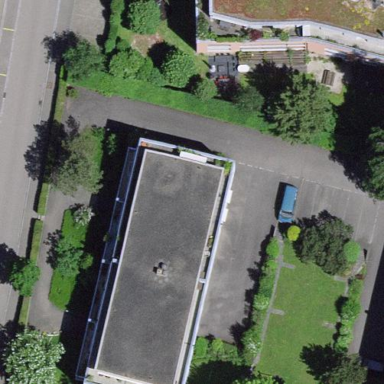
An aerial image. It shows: Image showing building with apartments.